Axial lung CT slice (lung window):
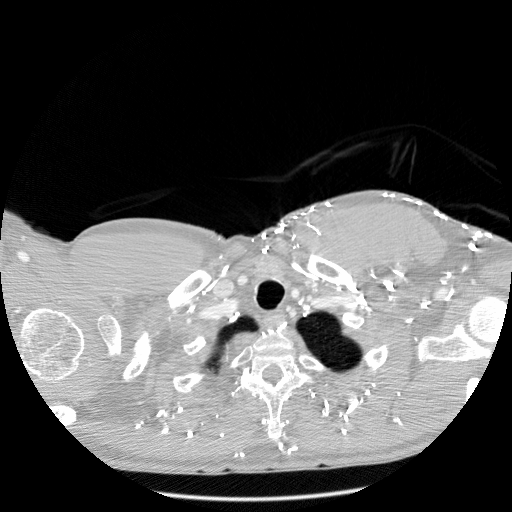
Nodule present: no